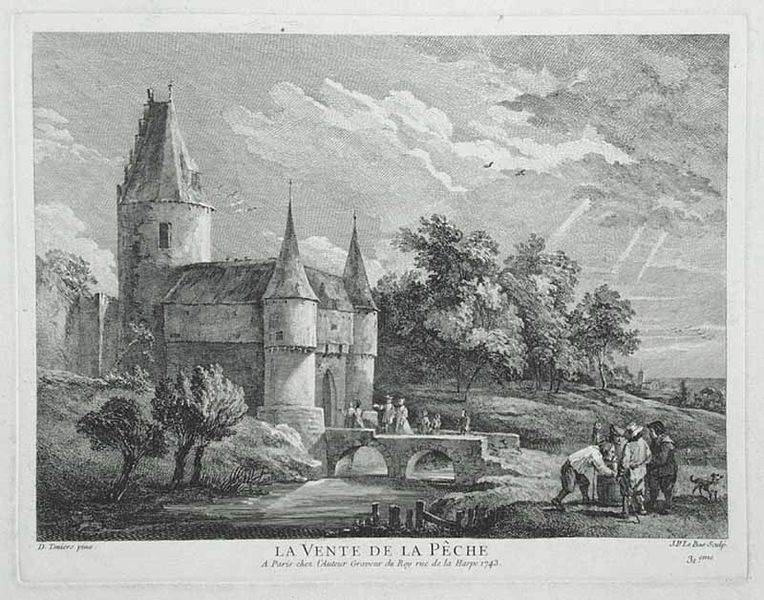
Titel: La vente de la pêche
Künstler: Jacques-Philippe Lebas
Standort: Karlsruhe
Institution: Staatliche Kunsthalle Karlsruhe
Schlagwörter: baum, blätter, gemälde, gewitter, gruppe, himmel, laub, mann, schatten, vogel, wasser, weiß, wolken, bäume, fluss, frauen, landschaft, menschen, stadt, ufer, fenster, frankreich, frau, grau, hintergrund, holz, licht, männer, paris, pfeiler, schwarz, skizze, stützen, szene, tür, zeichnung, blüte, dach, gebäude, gras, haus, hund, schloss, tiere, wiese, wolke, zaun, leute, trinken, architektur, stein, holland, signatur, bach, feld, horizont, hügel, natur, vögel, weide, wind, brücke, gewässer, kirche, sonne, land, stehend, adel, familie, händler, paar, personen, renaissance, tal, wald, bauern, brunnen, fliegen, genre, kinder, pferd, turm, adelige, schrift, sommer, ansicht, bogen, man, unterhaltung, vedute, fischer, ernte, dorf, dächer, giebel, mauer, grafik, graphik, klein, hof, holzzaun, markt, sigantur, besucher, arbeiter, bug, figuren, französisch, rundbogen, anleger, bogenbrücke, böschung, flus, gewalt, querformat, steg, sturm, könig, spitz, tor, zinnen, pfosten, bögen, eingang, erker, verkauf, buch, burg, weiden, türmchen, türme, steinbrücke, torbogen, strahlen, schwalben, dache, festung, druck, lithographie, schwarz weiss, druckgrafik, radierung, stich, titel, text, beschriftung, bleistift, ruinen, fass, portal, stadttor, lichtstrahlen, visite, fisch, mauern, wanderer, pfirsich, gottesdienst, herzog, messe, sonnenschein, sonnenstrahlen, schwart, kapelle, graben, stadtmauer, kaufen, fang, verkaufen, kupferstich, burggraben, krähen, manschen, fische, fischverkäufer, frisch, wals, aum, angler, taxt, angeln, brückenbogen, fischen, sicher, friedlich, wall, brückentor, burgtor, spitzdach, stufengiebel, treppengiebel, burgmauer, wassergraben, kegeldach, markttag, sicherheit, männre, schwarzweis, menchen, bruggraben, grupp, lmu, dienstbote, keltern, wolden, schartz, brücle, vente, peche, de, 17, 18, la, fkys, berlin mitte, ich will punkte sehen, bazn, schloturm, sturm gewitter, la vente de la pèche, la vente, fischhandel, adelskirche, burggrabe, wioes, br�cke